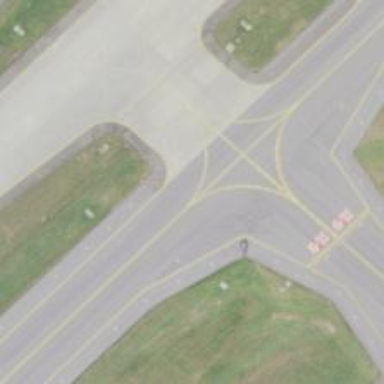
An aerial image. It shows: Image of taxiway at airport.